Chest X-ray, AP view. Patient: 40 years old, sex M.
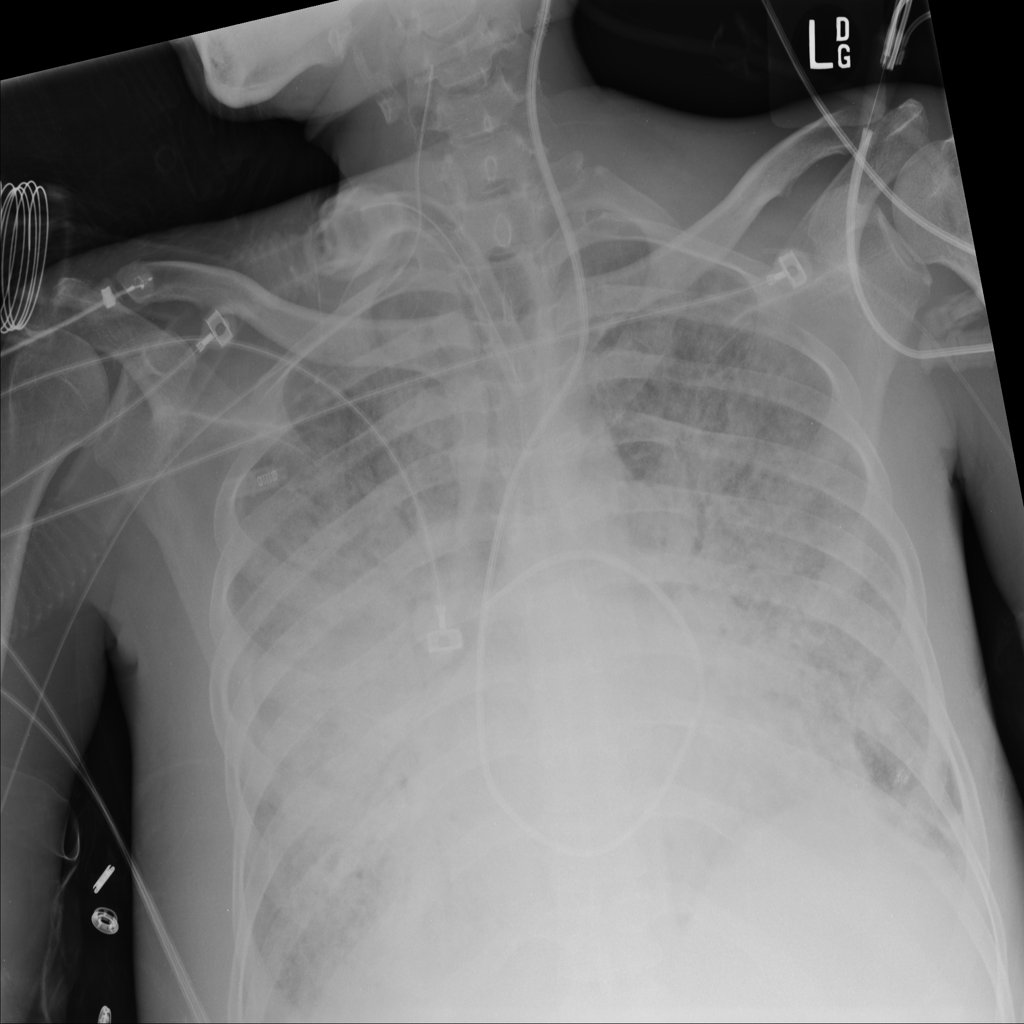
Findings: Consolidation